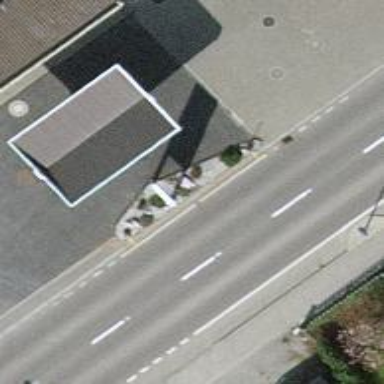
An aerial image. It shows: Fuel station.